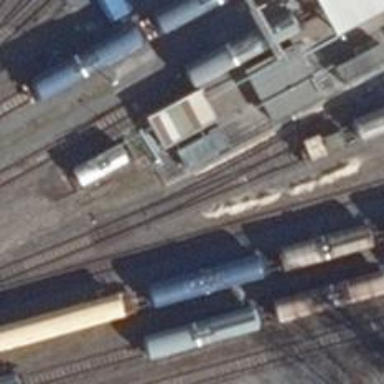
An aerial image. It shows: Railway switch.